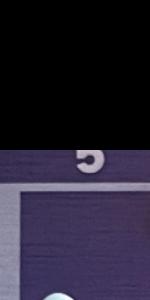
Label: Empty